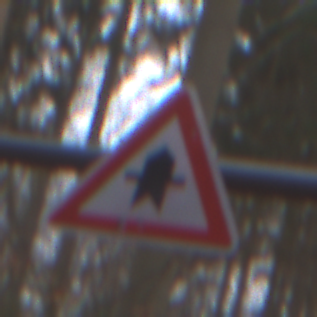
Verkehrszeichen: Vorfahrt
Umgebung: Outdoor, Nature
Tageszeit: Midday
Wetter: Overcast
Licht: Natural
Jahreszeit: Autumn
Kontrast: LowContrast